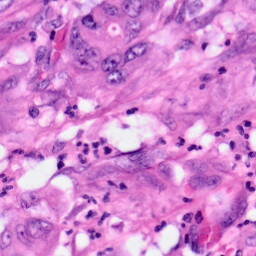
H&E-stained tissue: Pancreatic